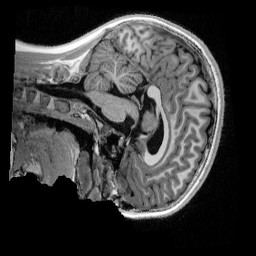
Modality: UNIT1_denoised
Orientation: sagittal
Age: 10
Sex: male
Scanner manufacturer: siemens
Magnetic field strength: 3 T
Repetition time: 4 s
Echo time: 0.00303 s